Question: I have a form that containts 2 groupbox, each groupbox contain a radiobutton call radioButton1 (tab index:0) and radioButton2 (tab index: 1).

At the first run, the radioButton1 will be checked and the other is not, when I press Tab on keyboard, the focus will jump to radiobutton (see the picture above, it's really good), but when I checked the radiobButton2 then press Tab, the focus not jump to radioButton1, why is that? Here is my method when checked the radioButton2:
'''
private void radioButton2_CheckedChanged(object sender, EventArgs e)
{
radioButton1.Checked = false;
}
'''
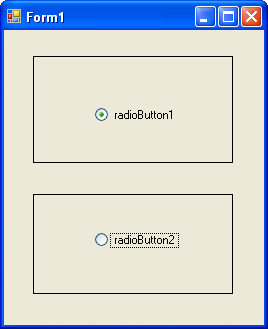
Answer: Clearing the checked property is clearing the tabstop property on your radio button.
Resetting it will fix the problem:
'''
private void radioButton2_CheckedChanged( object sender, EventArgs e )
{
radioButton1.Checked = false;
radioButton1.TabStop = true;
}
'''